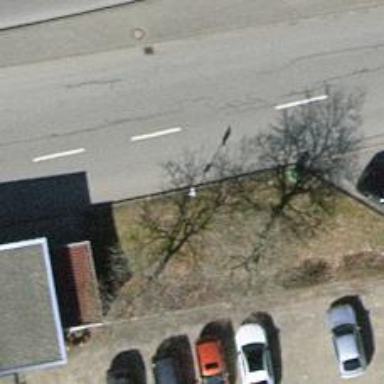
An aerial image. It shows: Bus stop with platform for public transport.